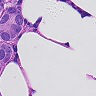
Metastatic tissue present: yes